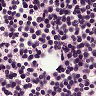
Metastatic tissue present: no